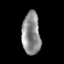
Tissue: prostate
Cell type: NK cells
Senescence score: 0.3035
Nuclear area (px): 773
Mean DAPI intensity: 140.335